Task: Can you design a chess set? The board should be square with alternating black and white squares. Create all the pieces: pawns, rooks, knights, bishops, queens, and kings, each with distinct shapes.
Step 135:
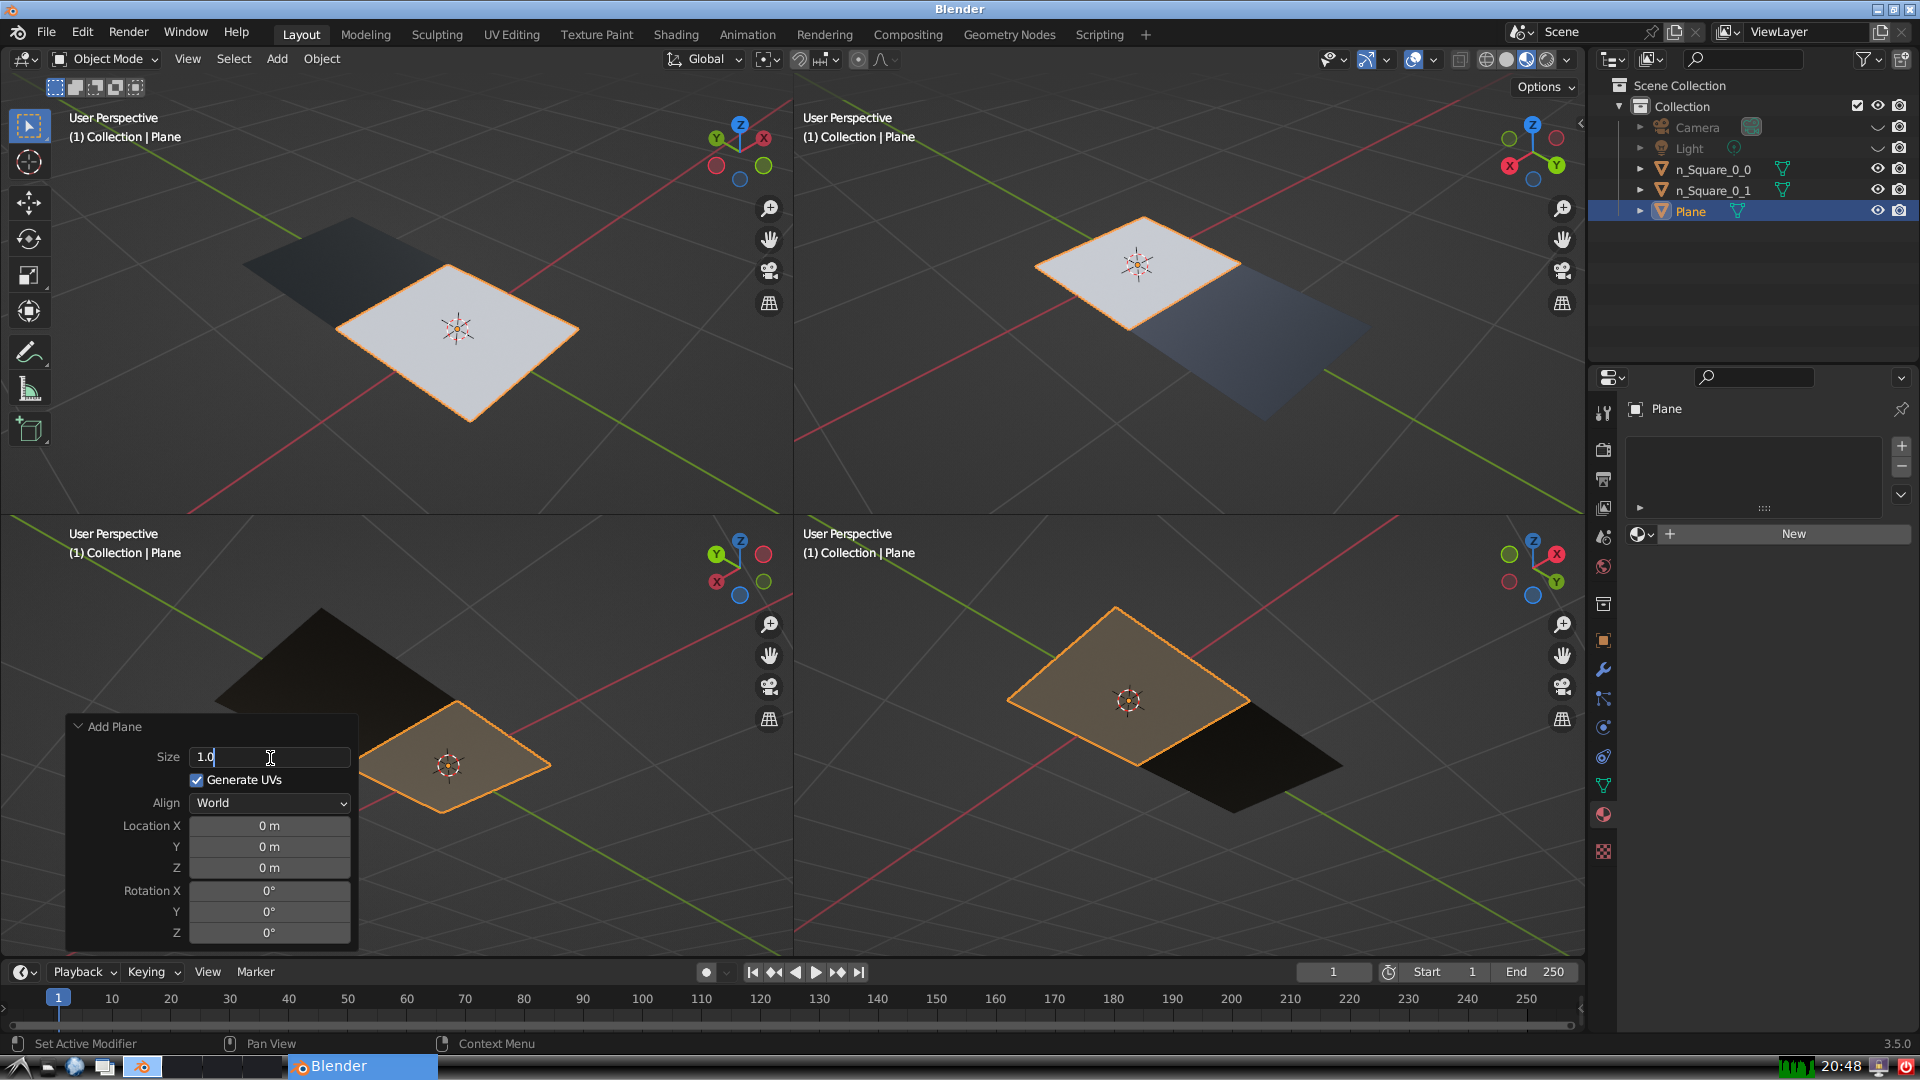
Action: {"key_press": ['Return']}